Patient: sex F, age 58
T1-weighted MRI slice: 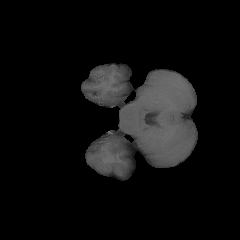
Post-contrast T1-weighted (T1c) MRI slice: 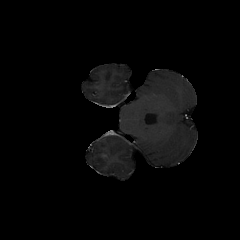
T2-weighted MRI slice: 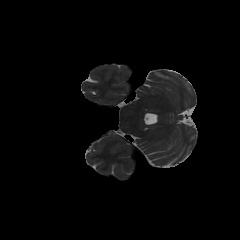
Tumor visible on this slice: no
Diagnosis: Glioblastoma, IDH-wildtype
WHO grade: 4